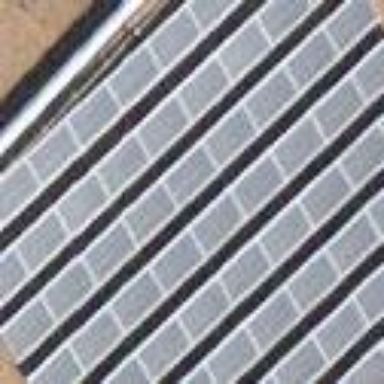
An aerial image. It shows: Solar power generator using photovoltaic panels.